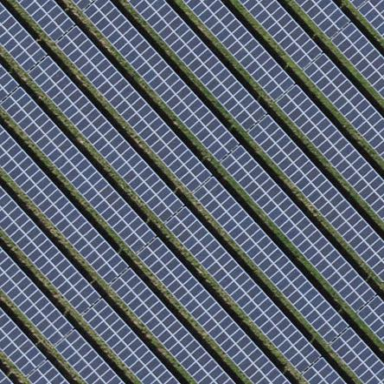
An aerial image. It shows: Solar power generator using photovoltaic panels.